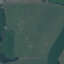
Land use / land cover: Pasture